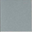
Piece: xx